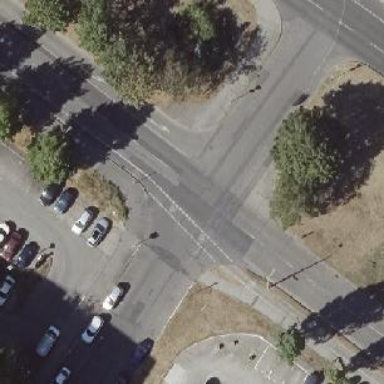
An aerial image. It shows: Residential road with on-street parallel parking lanes on both sides.